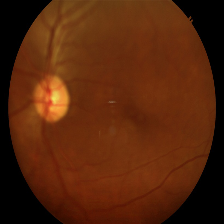
Diabetic retinopathy grade: Proliferative DR